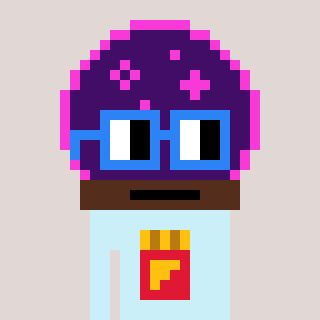
a pixel art character with square blue glasses, a crystalball-shaped head and a cold-colored body on a warm background